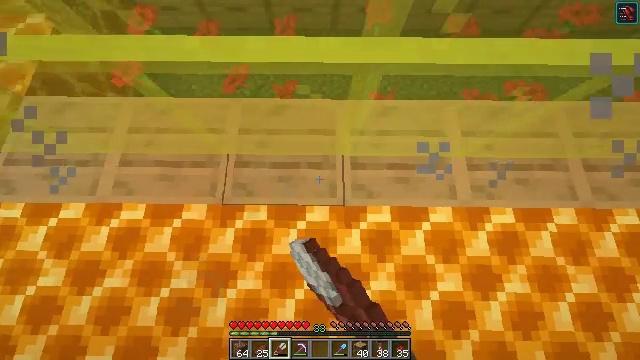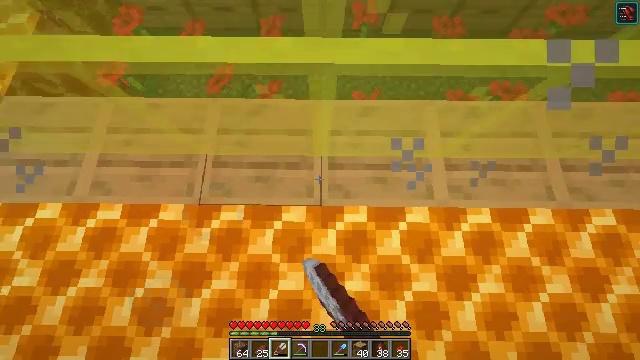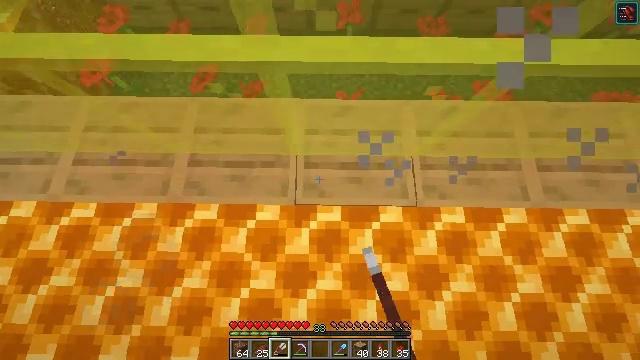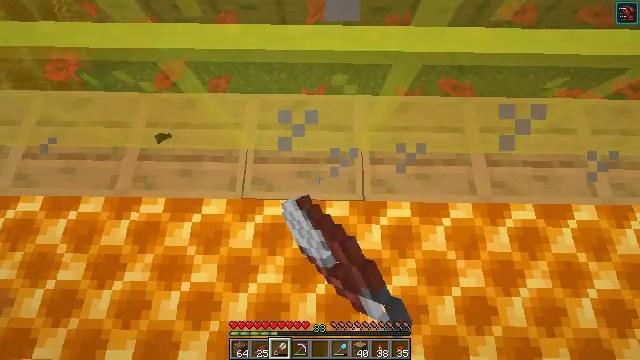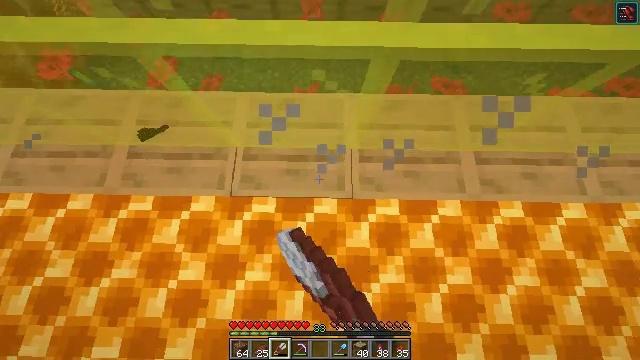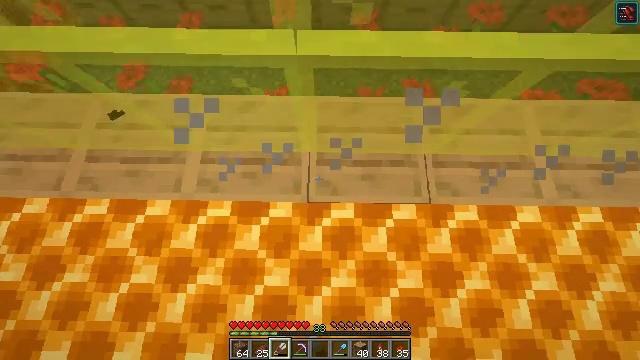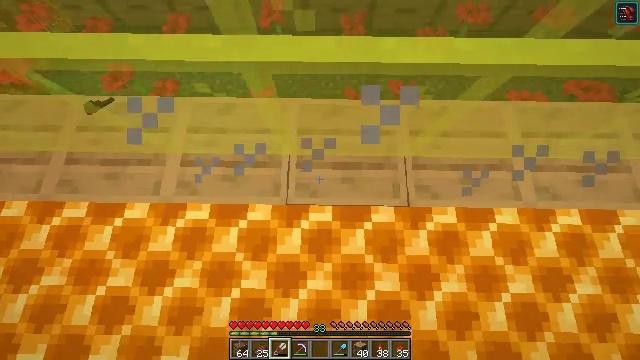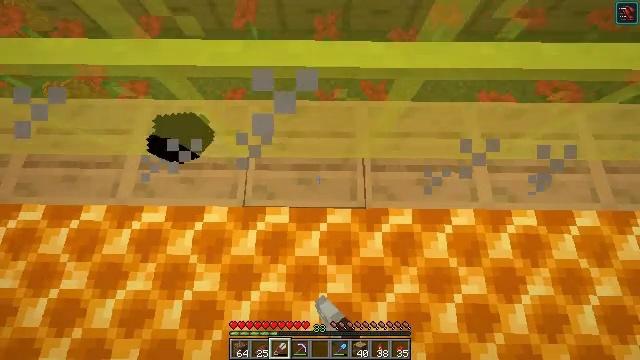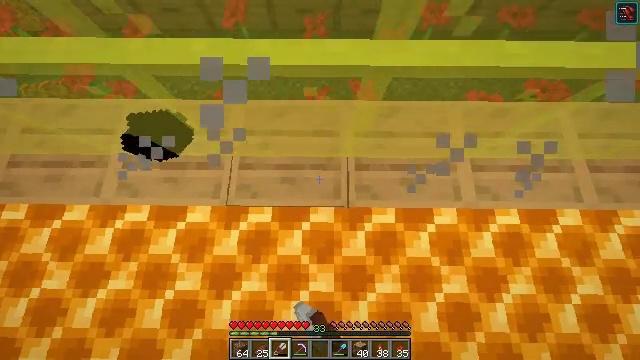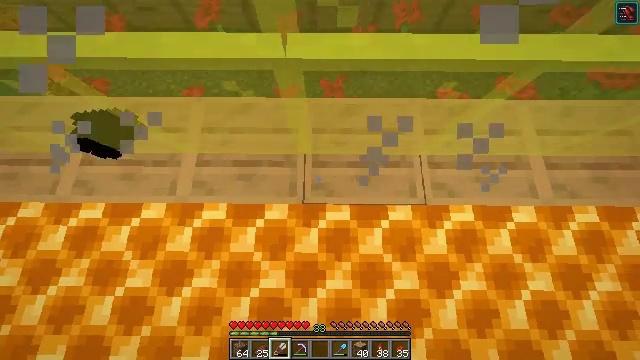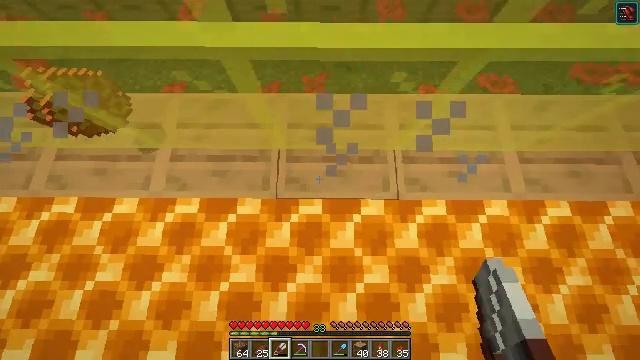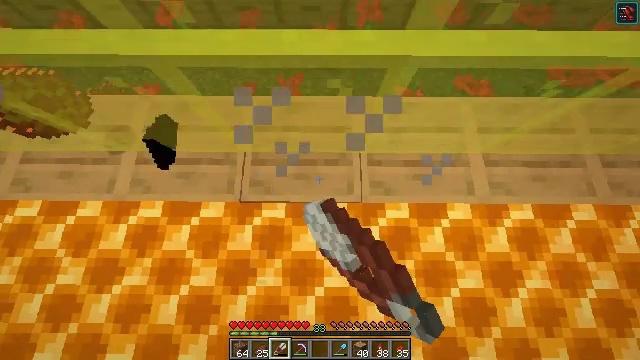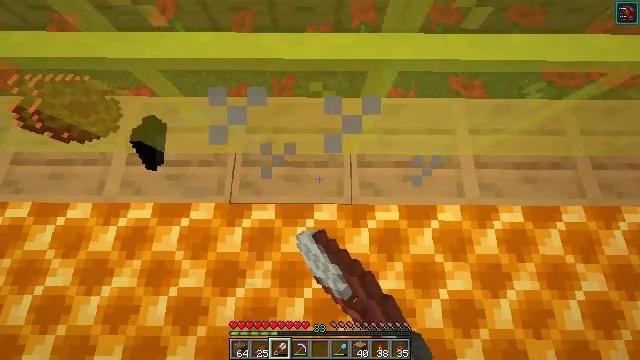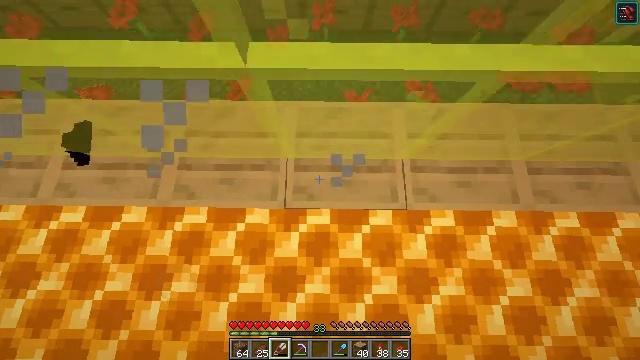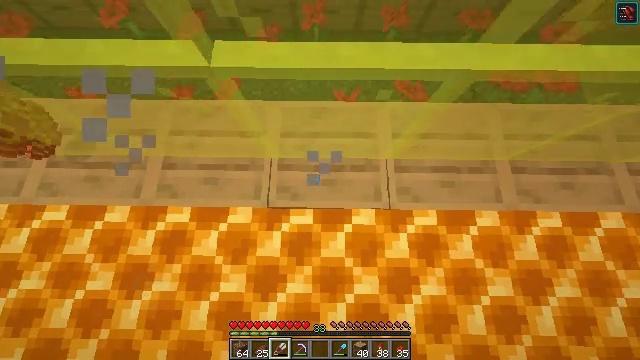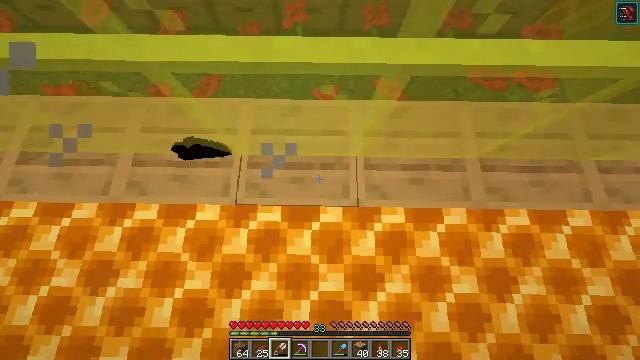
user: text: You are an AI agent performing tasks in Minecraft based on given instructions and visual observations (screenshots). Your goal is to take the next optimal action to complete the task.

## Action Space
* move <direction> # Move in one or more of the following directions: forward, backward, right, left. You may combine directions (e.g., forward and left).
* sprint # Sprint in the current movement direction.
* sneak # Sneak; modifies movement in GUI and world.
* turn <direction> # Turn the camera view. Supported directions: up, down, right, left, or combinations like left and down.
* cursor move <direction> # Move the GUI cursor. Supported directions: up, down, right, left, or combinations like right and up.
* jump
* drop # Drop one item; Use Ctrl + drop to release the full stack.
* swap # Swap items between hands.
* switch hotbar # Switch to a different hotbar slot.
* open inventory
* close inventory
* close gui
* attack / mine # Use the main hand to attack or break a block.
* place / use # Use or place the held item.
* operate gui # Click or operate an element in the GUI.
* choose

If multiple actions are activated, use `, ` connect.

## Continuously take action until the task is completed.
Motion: motion action
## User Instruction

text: Create a honeycomb block using the crafting table.
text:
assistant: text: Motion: use / place
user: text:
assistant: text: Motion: move right, use / place
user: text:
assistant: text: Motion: move right, use / place
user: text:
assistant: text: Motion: move right, use / place
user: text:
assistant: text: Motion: move right, use / place
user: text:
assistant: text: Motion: move right, use / place
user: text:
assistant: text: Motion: move right, use / place
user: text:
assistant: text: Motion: move right, use / place
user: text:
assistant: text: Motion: use / place
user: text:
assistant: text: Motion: move right, use / place
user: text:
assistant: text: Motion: move right, use / place
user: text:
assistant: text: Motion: move right, use / place
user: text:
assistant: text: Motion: move right, use / place
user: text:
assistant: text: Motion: move right, use / place
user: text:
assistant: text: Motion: move right, use / place
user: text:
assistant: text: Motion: move right, use / place
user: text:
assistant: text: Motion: move right, use / place
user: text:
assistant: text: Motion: move right, use / place
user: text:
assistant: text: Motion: move right, use / place
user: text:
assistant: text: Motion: move right, use / place
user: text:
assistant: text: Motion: move right, use / place
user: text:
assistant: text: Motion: move right, use / place
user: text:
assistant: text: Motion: move right, use / place
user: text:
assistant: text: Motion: move right, use / place
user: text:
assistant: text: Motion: use / place
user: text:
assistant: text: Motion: use / place
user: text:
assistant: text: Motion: use / place
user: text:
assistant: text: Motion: use / place
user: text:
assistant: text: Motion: turn left
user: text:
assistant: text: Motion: turn left and up